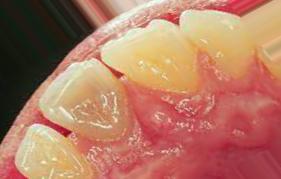
Condition: Tooth Discoloration